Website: slack
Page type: payment
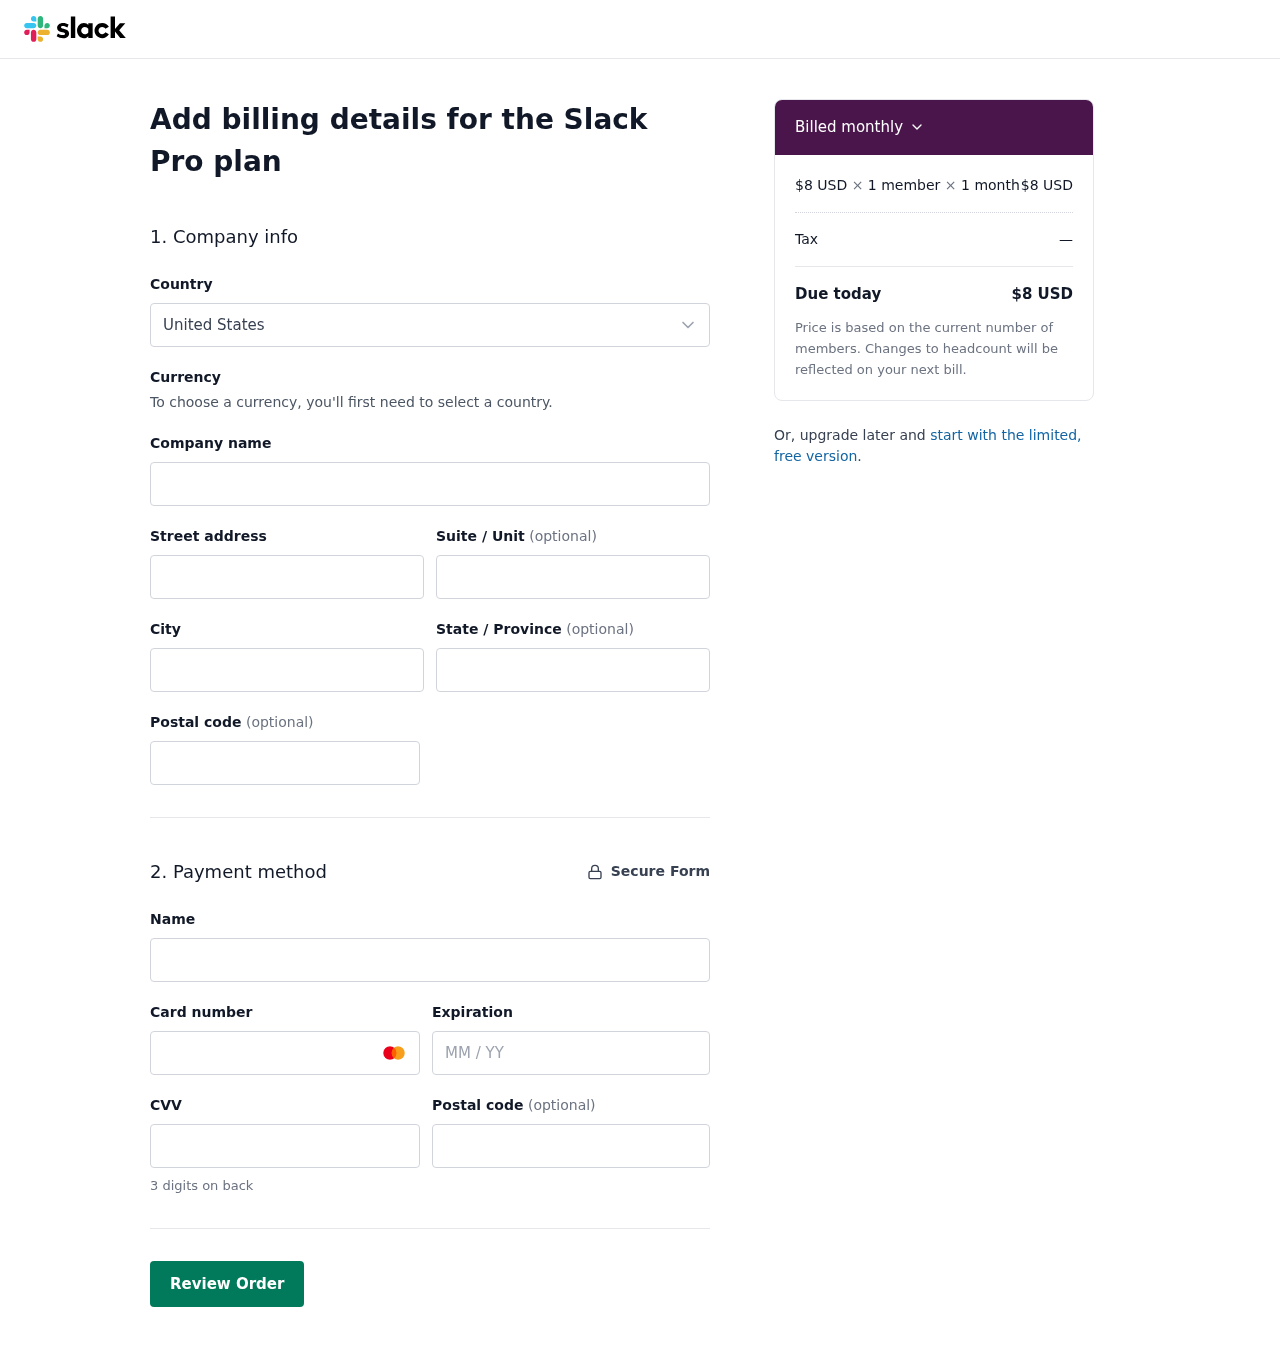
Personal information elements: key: PII_COUNTRY
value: United States
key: PII_STREET
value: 1198 Samantha Route
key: PII_STREET2
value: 715 Berry Throughway Suite 507
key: PII_CITY
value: Hayesborough
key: PII_STATE
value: California
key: PII_POSTCODE
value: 42852
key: PII_FULLNAME
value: Michael Everett
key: PII_CARD_NUMBER
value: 2278 8334 1160 3488
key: PII_CARD_EXPIRY
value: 10/28
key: PII_CARD_CVV
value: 569
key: PII_POSTCODE2
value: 30512
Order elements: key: ORDER_PRICE_PER_MEMBER
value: $8 USD
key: ORDER_NUM_MEMBERS
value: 1 member
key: ORDER_NUM_MONTHS
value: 1 month
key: ORDER_SUBTOTAL
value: $8 USD
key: ORDER_TAX
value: —
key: ORDER_TOTAL
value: $8 USD